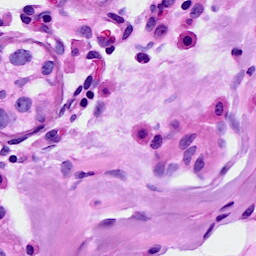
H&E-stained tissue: Breast